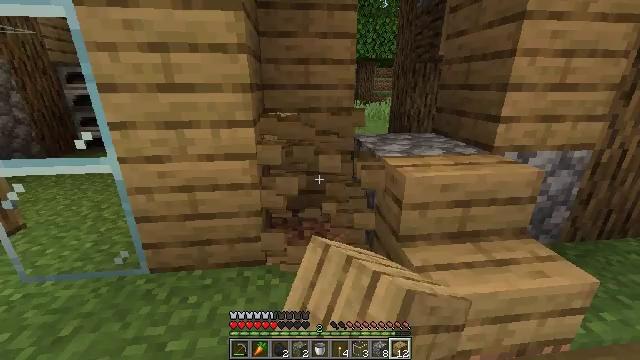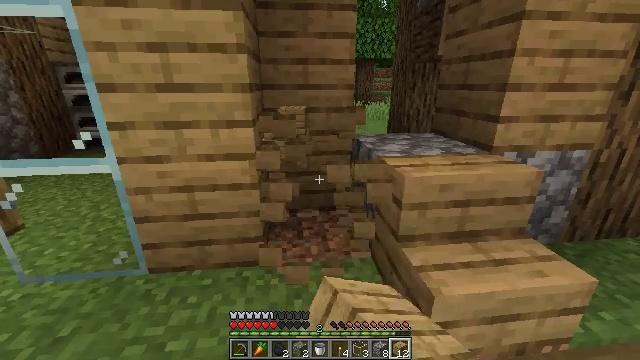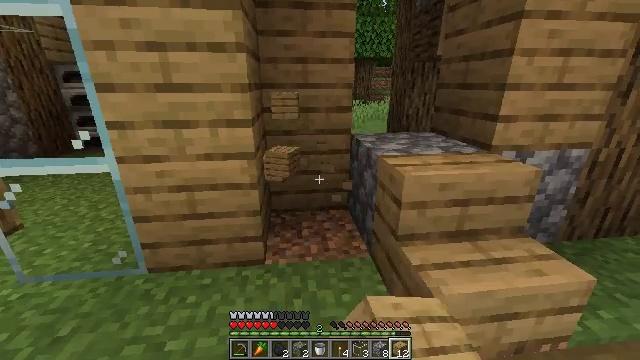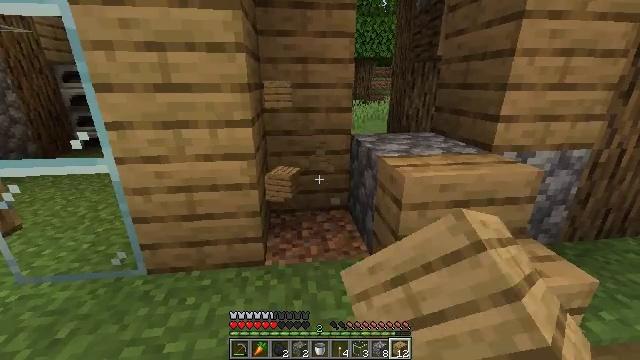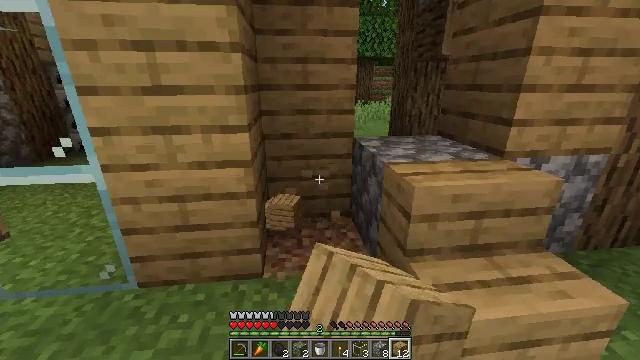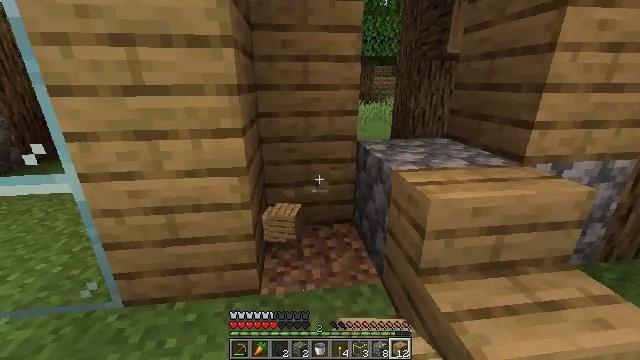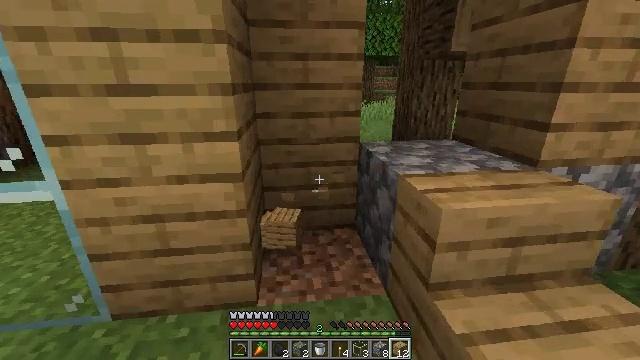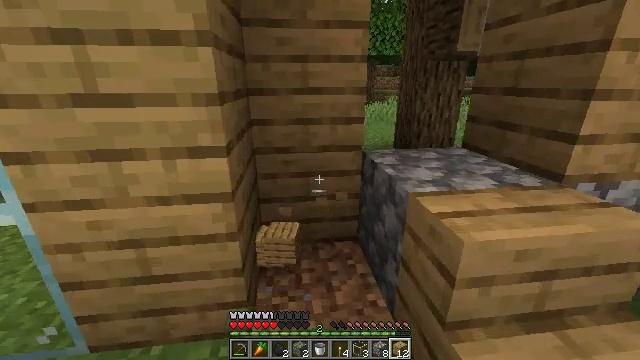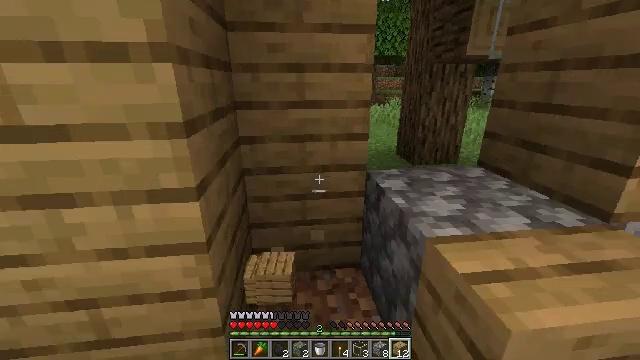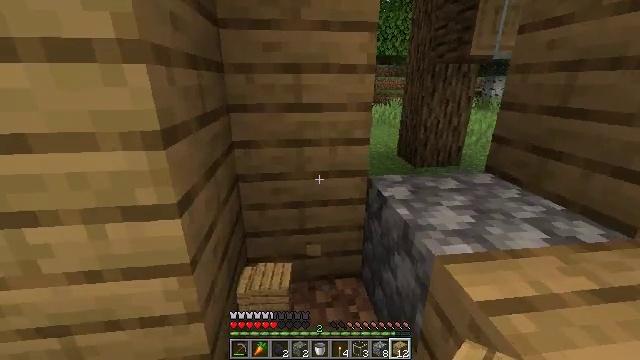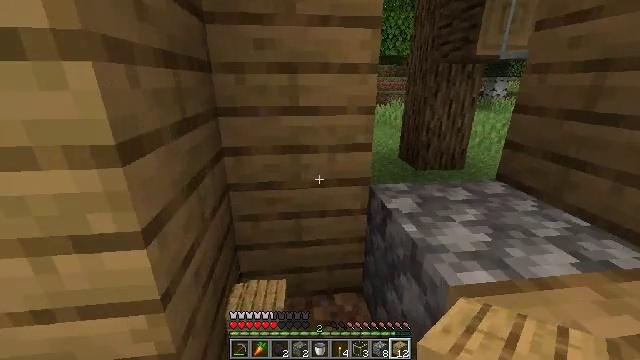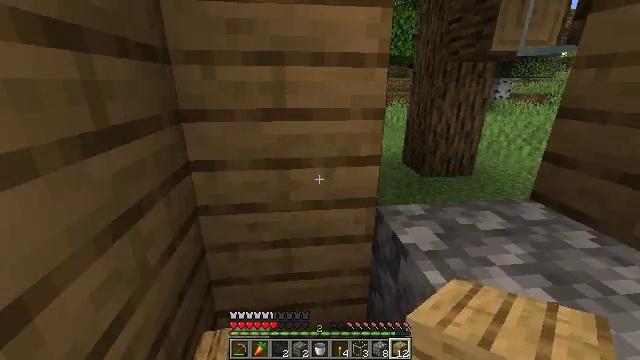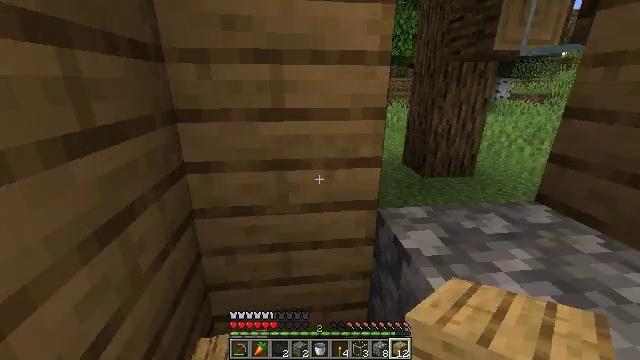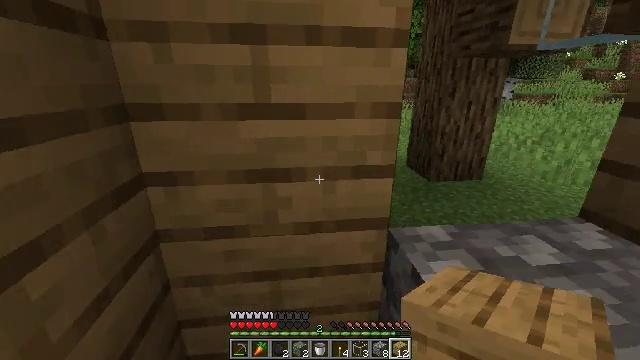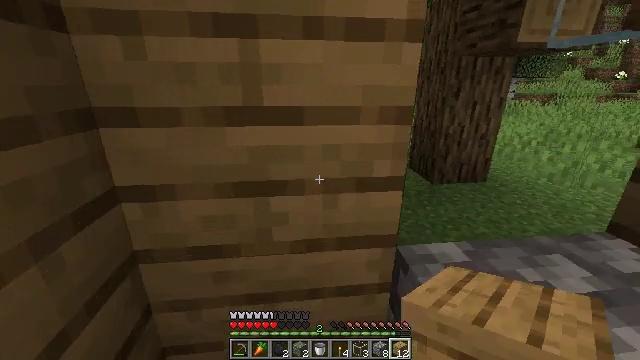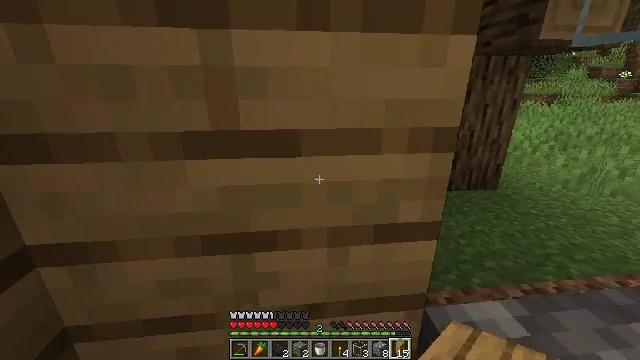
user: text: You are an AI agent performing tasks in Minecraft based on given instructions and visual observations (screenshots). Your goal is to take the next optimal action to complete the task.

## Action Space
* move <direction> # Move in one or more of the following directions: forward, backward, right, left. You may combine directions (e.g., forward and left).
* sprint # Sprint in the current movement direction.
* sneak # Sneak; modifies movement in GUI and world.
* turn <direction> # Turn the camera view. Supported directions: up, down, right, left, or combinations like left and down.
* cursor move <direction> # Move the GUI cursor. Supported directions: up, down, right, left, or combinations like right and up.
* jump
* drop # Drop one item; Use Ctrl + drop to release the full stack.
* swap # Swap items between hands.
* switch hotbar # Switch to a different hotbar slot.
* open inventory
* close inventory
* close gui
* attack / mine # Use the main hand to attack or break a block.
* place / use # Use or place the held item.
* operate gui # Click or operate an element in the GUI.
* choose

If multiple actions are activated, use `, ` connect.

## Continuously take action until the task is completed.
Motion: motion action
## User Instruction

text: Retrieve the glass pane from a window.
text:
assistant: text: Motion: attack / mine
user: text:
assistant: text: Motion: attack / mine
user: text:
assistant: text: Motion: move forward, attack / mine
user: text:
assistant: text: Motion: move forward, attack / mine
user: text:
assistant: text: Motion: move forward
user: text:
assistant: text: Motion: move forward
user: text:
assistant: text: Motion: move forward
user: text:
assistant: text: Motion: move forward
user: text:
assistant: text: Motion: move forward
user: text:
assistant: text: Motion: move forward
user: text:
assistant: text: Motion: move forward
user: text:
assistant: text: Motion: move forward
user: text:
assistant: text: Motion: move forward
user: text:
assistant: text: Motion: move forward
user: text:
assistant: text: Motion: no_op
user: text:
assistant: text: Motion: no_op
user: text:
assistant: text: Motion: move back
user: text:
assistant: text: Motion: move back
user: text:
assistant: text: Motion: move back
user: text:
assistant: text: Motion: move back, turn left and down
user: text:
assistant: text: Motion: move back, turn left and down
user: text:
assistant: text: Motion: move back and move left, turn left and down
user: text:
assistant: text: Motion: move back and move left, turn left
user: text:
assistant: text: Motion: move back and move left
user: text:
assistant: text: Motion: move left
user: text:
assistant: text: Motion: move left, turn right and up
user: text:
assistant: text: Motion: move left, turn right and up
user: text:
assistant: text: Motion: move left, turn right and up
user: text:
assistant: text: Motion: move forward and move left, turn right and up
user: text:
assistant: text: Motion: move forward and move left, turn right and up